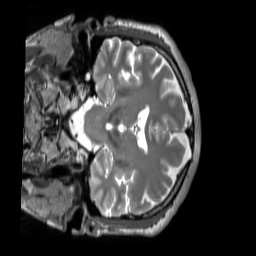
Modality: T2w
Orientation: coronal
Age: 50
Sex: male
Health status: ill
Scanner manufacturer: siemens
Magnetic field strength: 3 T
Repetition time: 2.8 s
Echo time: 0.326 s